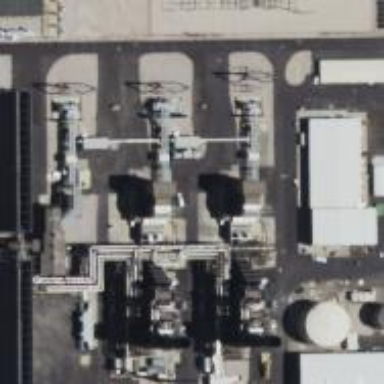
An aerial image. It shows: Gas turbine power generator.